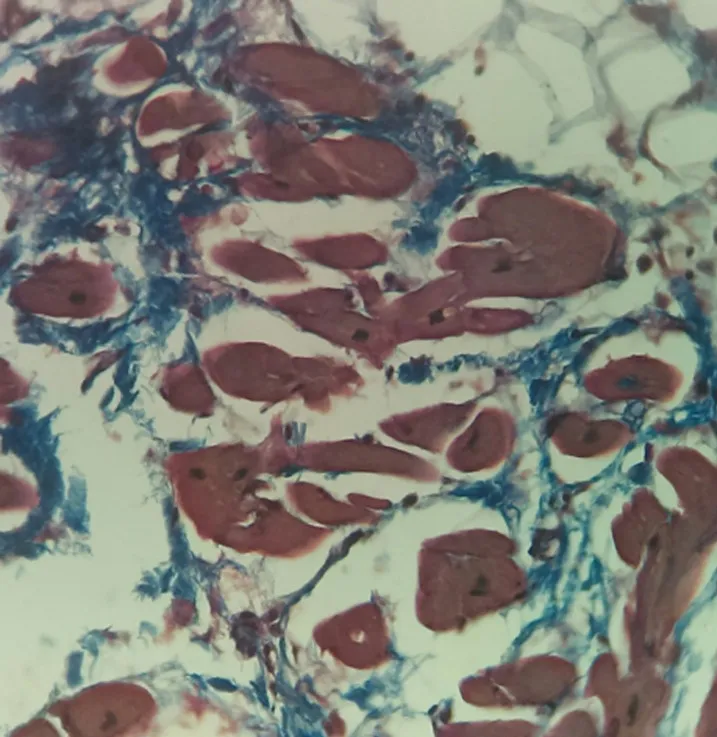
Masson trichrome - stained section of the heart highlighting the fibrous tissue (blue strands), X400.
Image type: pathology (masson_trichrome)